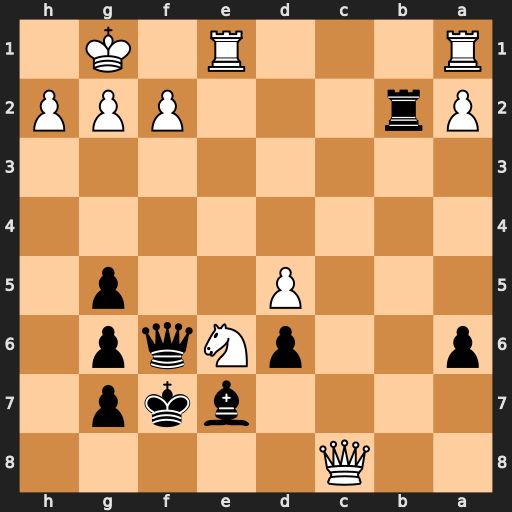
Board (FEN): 2Q5/4bkp1/p2pNqp1/3P2p1/8/8/Pr3PPP/R3R1K1
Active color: b
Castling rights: -
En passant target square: -
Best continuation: Qxf2+ Kh1 Qxg2#